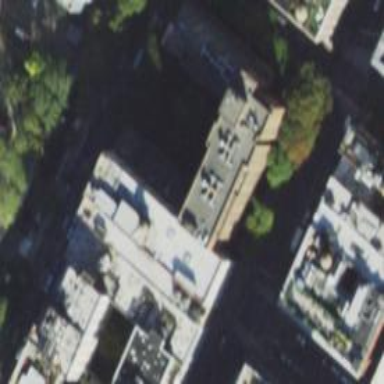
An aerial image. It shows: Dormitory building.